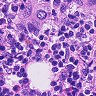
Metastatic tissue present: no